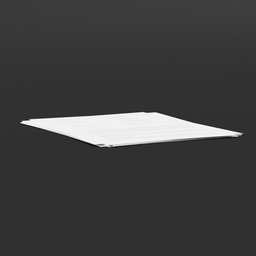
Label: tools